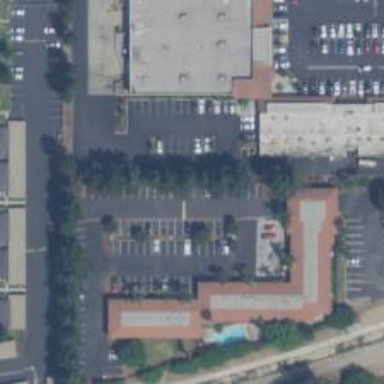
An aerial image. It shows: Building that is motel.